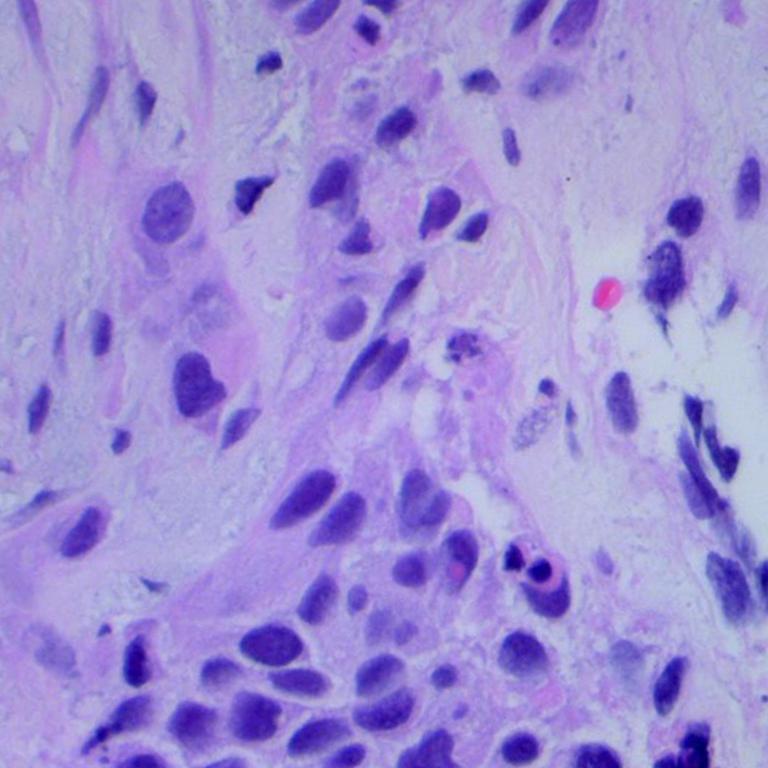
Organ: lung
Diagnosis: squamous carcinomas